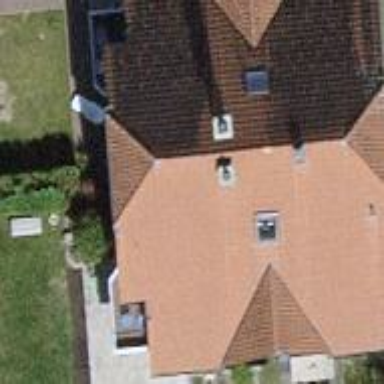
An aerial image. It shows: Building with tile roof.